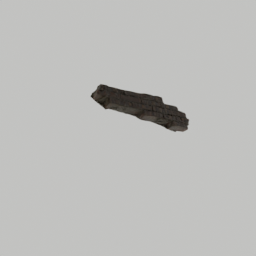
Label: architecture